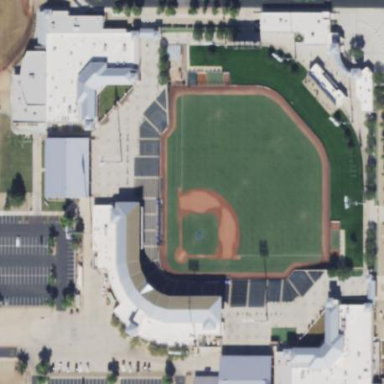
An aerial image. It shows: Baseball stadium for leisure land sports.